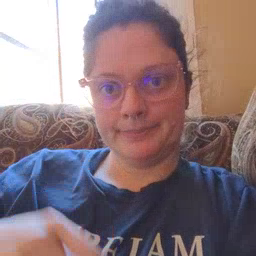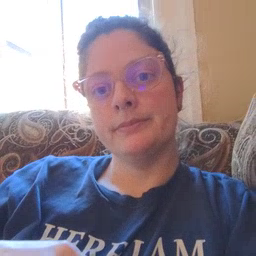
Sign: penny